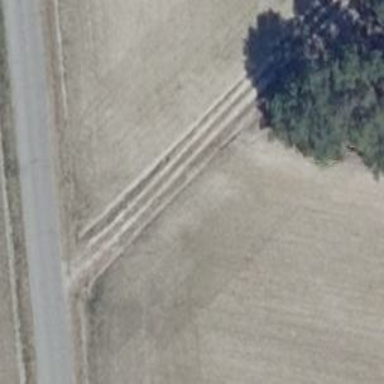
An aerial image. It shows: Sandy track with grade4 tracktype.